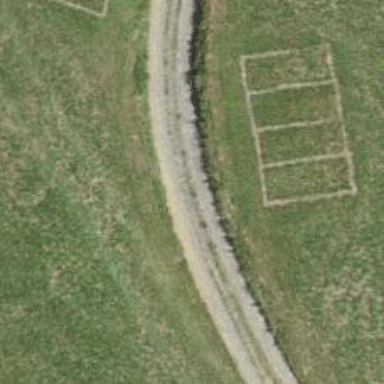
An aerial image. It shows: Unpaved track road with grade3 tracktype.